Field crop: maize
Growth stage: 1
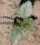
Species: datura